Question: I'm having trouble with the Google Play store that insists that my app is supported by 0 devices. I've tried all the solutions I found on SO and elsewhere. This isn't about the apk being inactive, it gets activated be default and I've even tried to deactivate and reactivate it.
I've tested it on my Galaxy Nexus and it works very well, there's no reason for it to be incompatible with every single Android device...
Here's my manifest file:
'''
<uses-sdk
android:minSdkVersion="14"
android:targetSdkVersion="17" />
<supports-screens
android:anyDensity="true"
android:largeScreens="true"
android:normalScreens="true"
android:resizeable="true"
android:smallScreens="true"
android:xlargeScreens="true" />
<uses-permission android:name="android.permission.CAMERA" />
<uses-permission android:name="android.permission.BLUETOOTH" />
<uses-permission android:name="android.permission.BLUETOOTH_ADMIN" />
<uses-permission android:name="android.permission.INTERNET" />
<uses-feature
android:name="android.hardware.accelerometer"
android:required="true" />
<uses-feature
android:name="android.hardware.screen.portrait"
android:required="false" />
'''
The full project source can be found here: <URL> as it's open-source.
This is what I see on Google Play.

The 5 features being
'''
android.hardware.ACCELEROMETER
android.hardware.BLUETOOTH
android.hardware.CAMERA
android.hardware.camera.AUTOFOCUS
android.hardware.TOUCHSCREEN
'''
And 4 permissions
'''
android.permission.BLUETOOTH
android.permission.BLUETOOTH_ADMIN
android.permission.CAMERA
android.permission.INTERNET
'''
I'm absolutely appalled by their support too, I've only gotten generic "hey have you looked at our FAQs?" replies to e-mails.
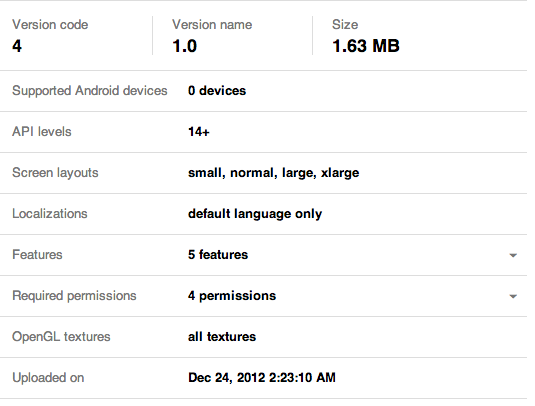
Answer: - 'com.bluetooth''com.nurgak.bluetoothremote'- 'uses-feature"-tag''false'-
> P.S.: You don't need 'android.hardware.screen.portrait' if you set it
to 'false', anyway. It doesn't have an effect in that case.